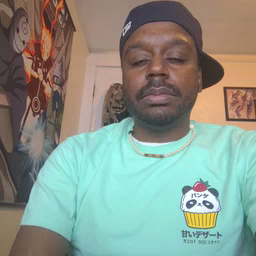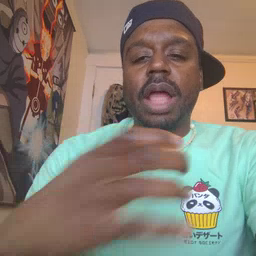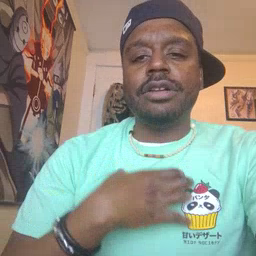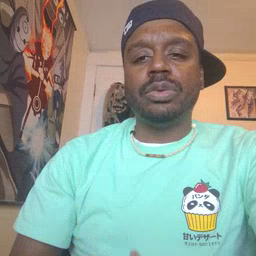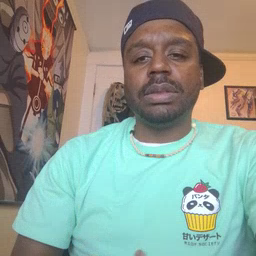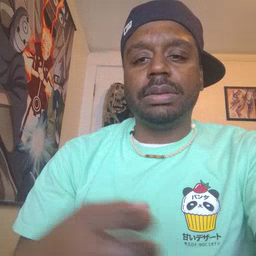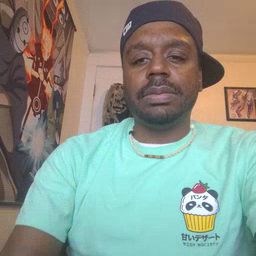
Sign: hungry